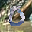
Label: 0